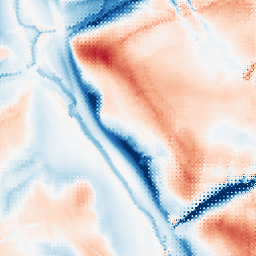
Category: multiscale
Decomposition family: dog_multiscale
Decomposition parameters: sigma_ratio: 1.6
n_scales: 6
base_sigma: 1
Upsampling method: regularized
Upsampling parameters: scale: 2
lambda_reg: 0.1
Upsampling scale: 2